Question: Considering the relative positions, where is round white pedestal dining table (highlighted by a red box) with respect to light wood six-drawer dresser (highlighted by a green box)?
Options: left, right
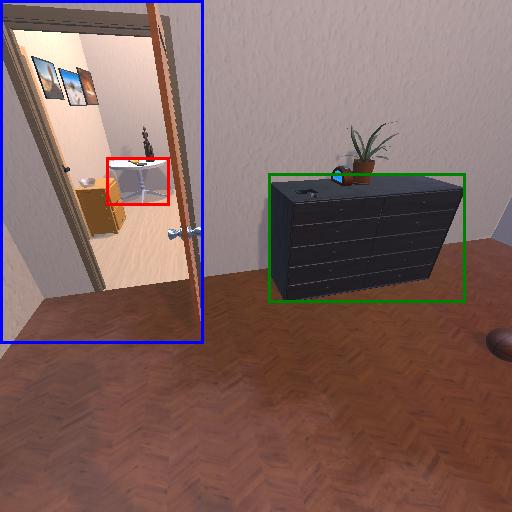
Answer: left